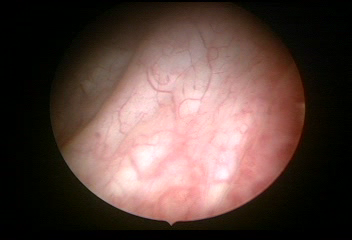
Modality: WLC
Class: Normal mucosa
Bladder cancer association: No